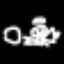
Label: angel